Question: I started learning OpenGL and I'm using it with SFML 2.1 to get window, load images, etc. But I've got a problem with simple prism. Faces are partly transparent and it looks terrible :/ I was looking at tutorials, but I don't know what is wrong with my code... Could you help me? I read that it's problem with Z-Buffering. How to fix it?
Here is my code:
'''
#include <iostream>
#include <stdio.h>
#include <cmath>
#include <SFML/OpenGL.hpp>
#include <SFML/Graphics.hpp>
using namespace std;
void drawCube (float x, float y, float z, float width, float height, GLuint Texture);
int main()
{
// Window
sf::RenderWindow window(sf::VideoMode(800, 600), "OpenGL", sf::Style::Default, sf::ContextSettings(32));
// Camera
GLdouble eyex = 0;
GLdouble eyey = 0;
GLdouble eyez = 2575;
GLuint Texture = 0;
{
sf::Image Image;
if (!Image.loadFromFile("background.png"))
return EXIT_FAILURE;
glGenTextures(1, &Texture);
glBindTexture(GL_TEXTURE_2D, Texture);
glTexImage2D(GL_TEXTURE_2D, 0, GL_RGBA, Image.getSize().x, Image.getSize().y, 0, GL_RGBA, GL_UNSIGNED_BYTE, Image.getPixelsPtr());
glTexParameteri(GL_TEXTURE_2D, GL_TEXTURE_MIN_FILTER, GL_LINEAR);
glTexParameteri(GL_TEXTURE_2D, GL_TEXTURE_MAG_FILTER, GL_LINEAR);
glTexParameteri(GL_TEXTURE_2D, GL_TEXTURE_WRAP_S, GL_REPEAT);
glTexParameteri(GL_TEXTURE_2D, GL_TEXTURE_WRAP_T, GL_REPEAT);
}
// Main loop
while (window.isOpen())
{
// Checking events
sf::Event event;
while (window.pollEvent(event))
{
// Close the window
if (event.type == sf::Event::Closed)
window.close();
// Resize the window
if (event.type == sf::Event::Resized)
glViewport(0, 0, event.size.width, event.size.height);
}
// Close the window
if (sf::Keyboard::isKeyPressed(sf::Keyboard::Escape))
window.close();
// Clear the window
window.clear(sf::Color::White);
// Viewport
glViewport( 0, 0, window.getSize().x, window.getSize().y );
// Matrix Mode
glMatrixMode( GL_PROJECTION );
// Matrix Load Identity
glLoadIdentity();
// Perspective
gluPerspective(window.getSize().y/45.0, 1.0f*window.getSize().x/window.getSize().y, 0.0f, 100.0f);
// Clear color buffer
glClear(GL_COLOR_BUFFER_BIT | GL_DEPTH_BUFFER_BIT);
// Set Matrix Mode
glMatrixMode( GL_MODELVIEW );
// Matrix Load Identity
glLoadIdentity();
// Change camera position
if (sf::Keyboard::isKeyPressed(sf::Keyboard::W))
eyey -= 0.1f;
if (sf::Keyboard::isKeyPressed(sf::Keyboard::S))
eyey += 0.1f;
if (sf::Keyboard::isKeyPressed(sf::Keyboard::A))
eyex -= 0.1f;
if (sf::Keyboard::isKeyPressed(sf::Keyboard::D))
eyex += 0.1f;
printf("%f %f
", eyex, eyey);
// Set the camera
gluLookAt( eyex, -eyey, eyez, eyex, -eyey, 0, 0, 1, 0 );
// RECTANGLE
/*
glEnable(GL_TEXTURE_2D);
glBindTexture(GL_TEXTURE_2D, Texture);
glColor4f( 0.0, 1.0, 0.0, 1.0f );
glScalef(1,-1,1);
glBegin(GL_QUADS);
glTexCoord2f(0.0f, 0.0f); glVertex3f(100, 200, 0.0f);
glTexCoord2f(3.333333f, 0.0f); glVertex3f(200, 200, 0.0f);
glTexCoord2f(3.333333f, 3.333333f); glVertex3f(200, 300, 0.0f);
glTexCoord2f(0.0f, 3.333333f); glVertex3f(100, 300, 0.0f);
glEnd();
glDisable(GL_TEXTURE_2D);
*/
// Set color drawing
glColor3f( 0.0, 0.0, 0.0 );
glScalef(1,-1,1);
// Draw cube
drawCube(0.0f, 0.0f, 1000.0f, 100.0f, 100.0f, Texture);
// Flush the scene
glFlush();
// Update the window
window.display();
}
return 0;
}
void drawCube (float x, float y, float z, float width, float height, GLuint Texture)
{
width /= 2;
height /= 2;
x += width;
y += height;
y = -y;
width = -width;
glEnable(GL_TEXTURE_2D);
glBindTexture(GL_TEXTURE_2D, Texture);
glBegin(GL_QUADS);
glColor3f(1.0f, 0.0f, 0.0f);
// Top face
glVertex3f( x + width, y + height, 0.0f);
glVertex3f( x - width, y + height, 0.0f);
glVertex3f( x - width, y + height, z);
glVertex3f( x + width, y + height, z);
glColor3f(1.0f, 1.0f, 0.0f);
// Left face
glVertex3f( x - width, y + height, z);
glVertex3f( x - width, y + height, 0.0f);
glVertex3f( x - width, y - height, 0.0f);
glVertex3f( x - width, y - height, z);
glColor3f(0.0f, 1.0f, 1.0f);
// Right face
glVertex3f( x + width, y + height, 0.0f);
glVertex3f( x + width, y + height, z);
glVertex3f( x + width, y - height, z);
glVertex3f( x + width, y - height, 0.0f);
glColor3f(0.0f, 0.0f, 0.0f);
// Bottom face
glVertex3f( x + width, y - height, 0.0f);
glVertex3f( x - width, y - height, 0.0f);
glVertex3f( x - width, y - height, z);
glVertex3f( x + width, y - height, z);
glColor3f(0.0f, 1.0f, 0.0f);
// Front face
glVertex3f( x + width, y + height, z);
glVertex3f( x - width, y + height, z);
glVertex3f( x - width, y - height, z);
glVertex3f( x + width, y - height, z);
glEnd();
glDisable(GL_TEXTURE_2D);
}
'''
This is my result:

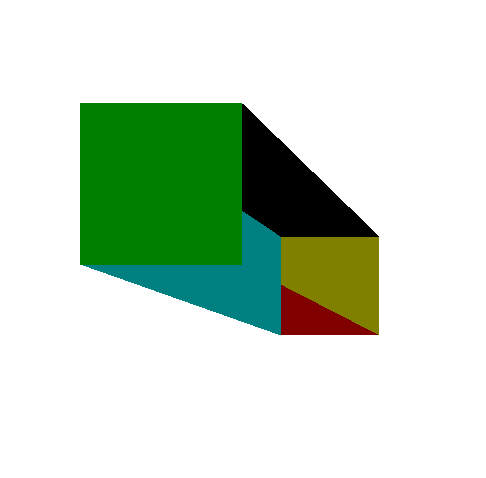
Answer: You are correct, this problem is related to Z-Buffering.
There are actually two issues I see in your code:
1. 32-bit depth buffers are not supported by all hardware 24-bit Depth + 8-Bit Stencil is a much more compatible format, and more than adequate for your simple application. This can be requested using sf::ContextSettings (24, 8).
2. Depth testing is disabled by default in OpenGL Even if your hardware supports a 32-bit depth buffer, allocating the depth buffer alone is insufficient. You must enable it yourself by adding a call to glEnable (GL_DEPTH_TEST) after you create your sf::RenderWindow.
### UPDATE:
I totally missed this the first time I ran through your code:
'''
// Perspective
gluPerspective(
window.getSize().y/45.0, 1.0f*window.getSize().x/window.getSize().y,
0.0f, 100.0f);
~~~~
'''
You are using '0.0' for the near plane in your perspective projection matrix. This is a very bad thing to do, it will completely mess up your depth range and this likely accounts for both of the screenshots you included in your comments.
planes must be positive values. If 'gluPerspective (...)' were actually a part of the OpenGL API, it would generate a 'GL_INVALID_VALUE' error under these circumstances. Also be aware that the distance between your near and far plane will determine the overall precision of your depth buffer (this is discussed in the documentation for <URL>.
To correct this, use a value that is very close to, but not exactly '0.0' for the near plane (i.e. '0.1').